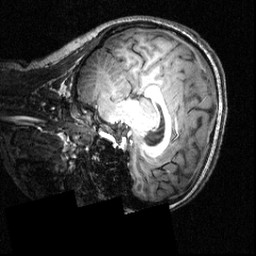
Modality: T1w
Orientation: sagittal
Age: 12
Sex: female
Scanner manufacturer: siemens
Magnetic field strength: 3.951 T
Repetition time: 1.5 s
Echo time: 0.00335 s